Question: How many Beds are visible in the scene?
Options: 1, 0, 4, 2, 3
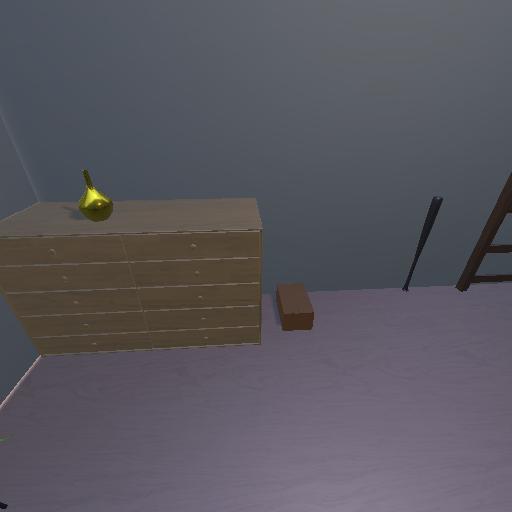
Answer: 1